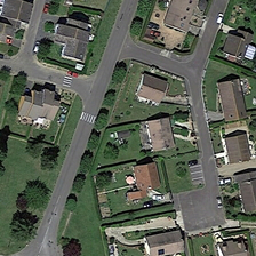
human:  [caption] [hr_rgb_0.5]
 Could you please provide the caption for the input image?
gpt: This residential area has two folk roads and two folk roads

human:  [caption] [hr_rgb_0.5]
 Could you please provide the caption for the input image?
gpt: There are two forks and two forks in this residential area.

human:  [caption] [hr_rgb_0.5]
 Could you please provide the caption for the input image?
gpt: There are two forked roads and two forked roads in this residential area

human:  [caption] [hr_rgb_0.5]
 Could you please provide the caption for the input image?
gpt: There are two forks here.

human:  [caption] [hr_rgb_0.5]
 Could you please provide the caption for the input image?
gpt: There are two fork roads and two fork roads in this residential area